Question: I am making an app that has an MKMapView. I have a translucent UIToolbar on top of the MKMapView. The problem is that the Google logo is beneath it. Is there a way to show the Google logo above (in Y direction, not Z) the UIToolbar instead of beneath it?

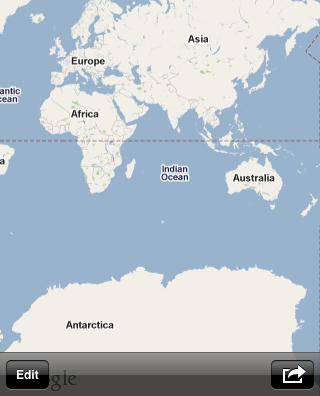
Answer: Yes, you can. And it can even get approved by apple too.
See here:
<URL>
And here:
<URL>